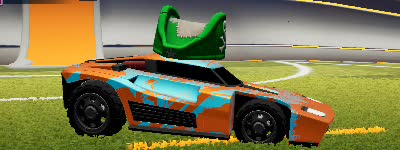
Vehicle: breakout